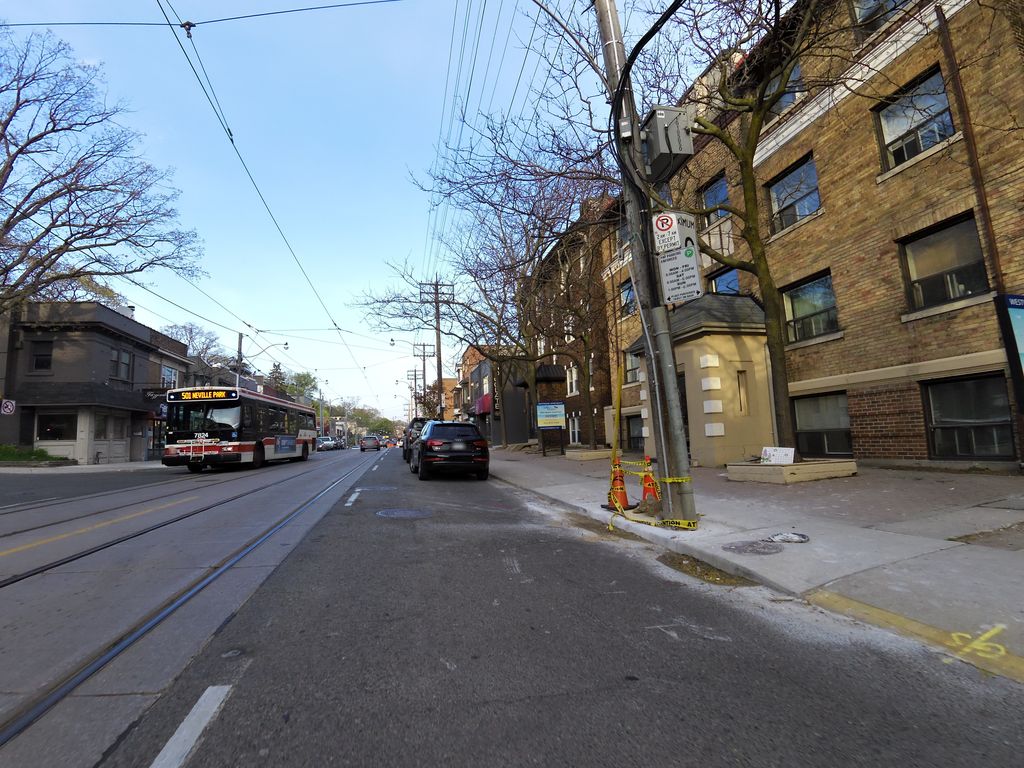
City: toronto